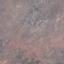
Label: HerbaceousVegetation